Field crop: tomato
Growth stage: 1
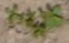
Species: portulaca